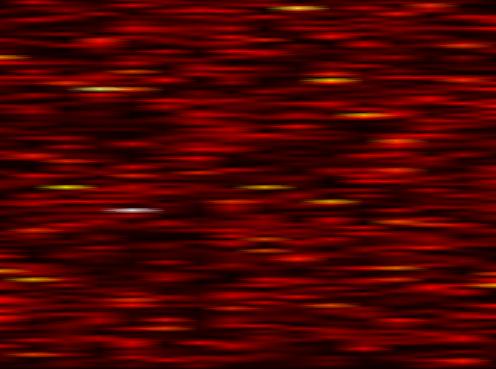
Label: FBMC